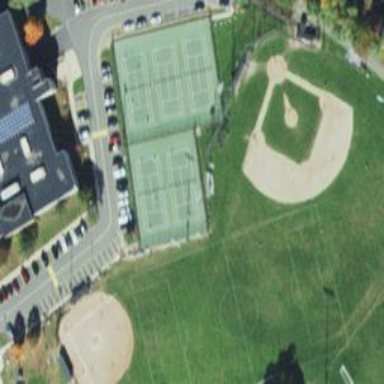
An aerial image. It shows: Tennis court on the leisure land pitch.